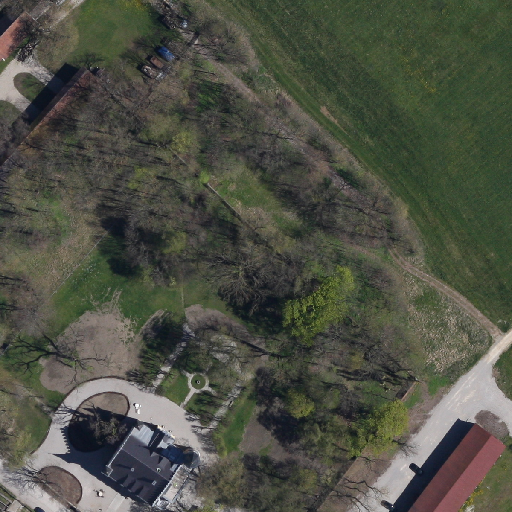
Referring expression: road